Question: The following is my tls backend:
'''
package main
import (
"fmt"
"net/http"
)
const (
PORT = ":8443"
PRIV_KEY = "./private_key"
PUBLIC_KEY = "./public_key"
)
func rootHander(w http.ResponseWriter, r *http.Request) {
fmt.Fprint(w, "Nobody should read this.")
}
func main() {
http.HandleFunc("/", rootHander)
err := http.ListenAndServeTLS(PORT, PUBLIC_KEY, PRIV_KEY, nil)
if err != nil {
fmt.Printf("main(): %s
", err)
}
}
'''
The keys are generated using these two lines:
'''
openssl genrsa -out private_key 2048
openssl req -new -x509 -key private_key -out public_key -days 365
'''
When I start the tls server, and visit the site with a browser (<URL> I get the expected result, ignoring the browser warning:
'''
Nobody should read this.
'''
So far everything is cool.
Now, when I point my browser to <URL>:

: Why is there a question mark?
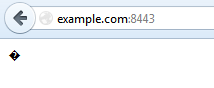
Answer: If you pipe the output into od, 'curl -k -3 http://localhost:8443 | od -A n -t x1', you get the following sequence of bytes '15 03 01 00 02 02 0a' which is rendered/handled by the browser.
Which, according to <URL>, is TLS for "I didn't understand what you said."